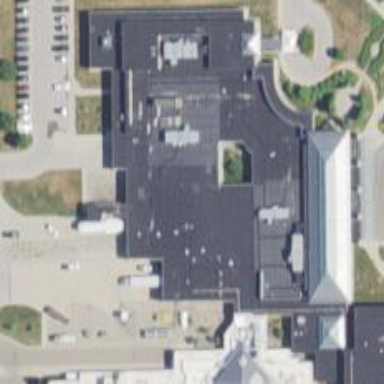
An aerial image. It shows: Healthcare clinic.